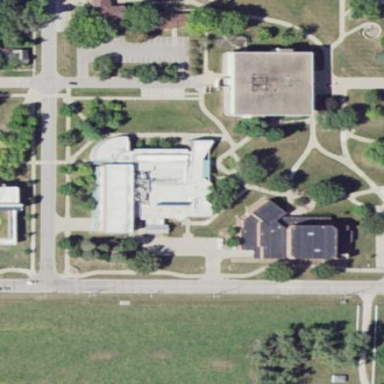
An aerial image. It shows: College building.